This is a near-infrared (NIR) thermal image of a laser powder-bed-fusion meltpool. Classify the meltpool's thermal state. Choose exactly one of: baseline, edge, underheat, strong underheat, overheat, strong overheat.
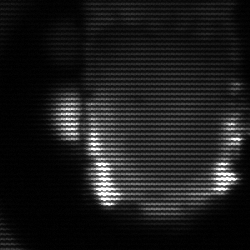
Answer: baseline